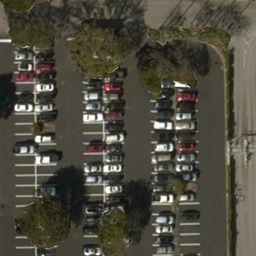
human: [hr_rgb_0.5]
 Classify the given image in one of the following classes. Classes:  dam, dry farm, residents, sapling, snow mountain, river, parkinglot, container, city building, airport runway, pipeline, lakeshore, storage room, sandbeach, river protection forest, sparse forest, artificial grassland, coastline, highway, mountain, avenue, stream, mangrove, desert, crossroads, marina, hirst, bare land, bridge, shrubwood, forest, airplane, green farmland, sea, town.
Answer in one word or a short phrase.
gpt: parkinglot